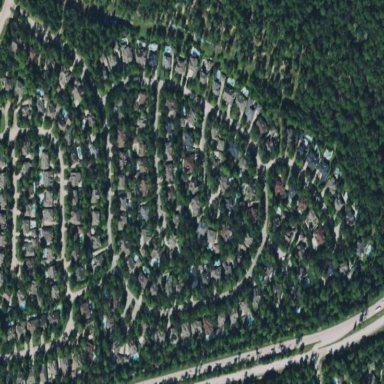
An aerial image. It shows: Residential area within neighborhood.